Question: I have a login page with a bunch of elements on it:
- - Content View (UIView) - - - -
I need my app to run perfectly in both portrait and landscape orientations so I began setting up the different constraints to get AutoLayout working properly. I finally have all my UI elements in the right positions for both Portrait and Landscape, but the issue is that my scroll view scrolls too much and leaves a lot of empty white space at the bottom of the view when fully scrolled. I would like to fix this and keep things tight but I am not sure why. It's clearly the contentSize of the scrollview that is being set too large for the y value but I do not want to fix this with a workaround programmatically as I'm sure there should be the "correct" fix out there.
I've attached screenshots of the login page normal and fully scrolled (portrait and landscape) to help further understand.
Any help would be greatly appreciated. Thanks!

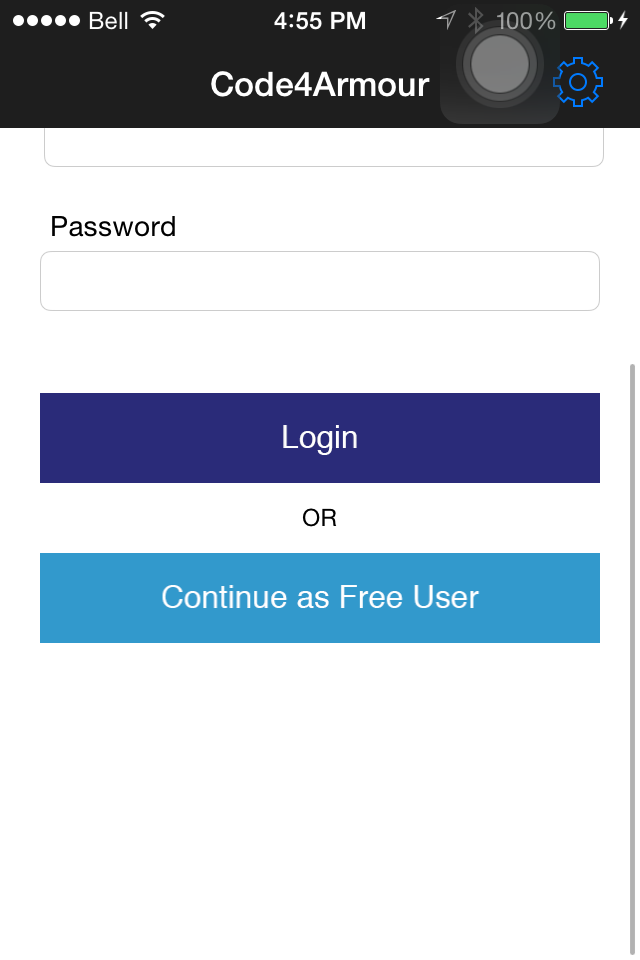
Answer: To adjust the height of scroll view, you need to do these two things:-
1. In the size inspector of scroll view, change the intrinsic size to "PlaceHolder".
2. Make sure you have added enough constraints that height of scroll view can be calculated. Since the contents in your scroll view are of static height, you can simply add a height constraint to your scroll view.